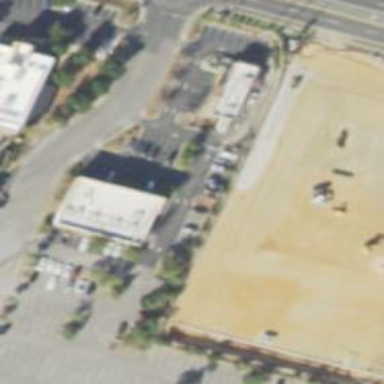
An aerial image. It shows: Parking space.